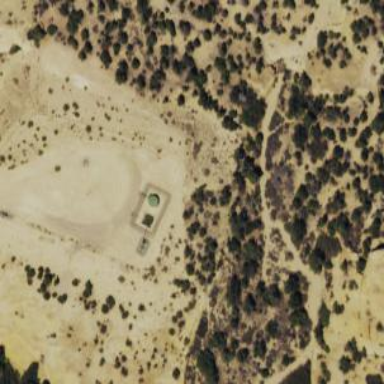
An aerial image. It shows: Storage tank that is man-made.